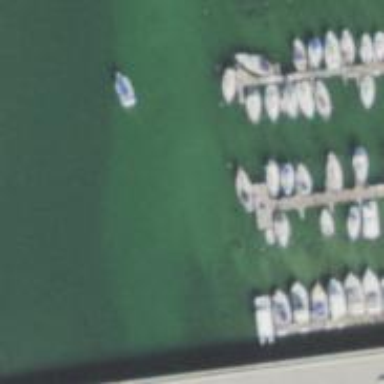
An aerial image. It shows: Man-made pier.